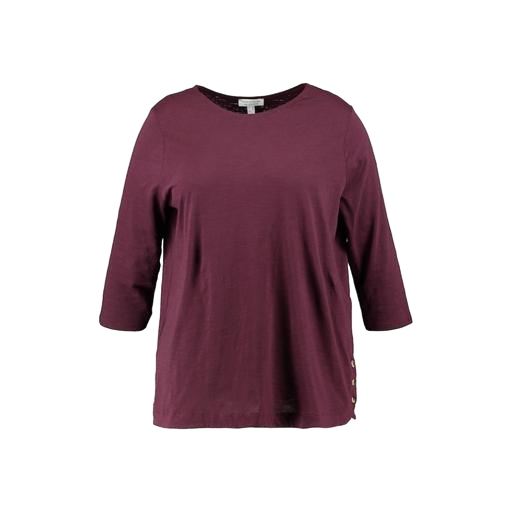
loose fit t-shirt, three-quarter sleeved jersey top, longsleeve t-shirt, white background